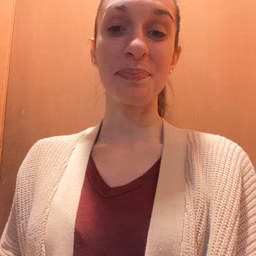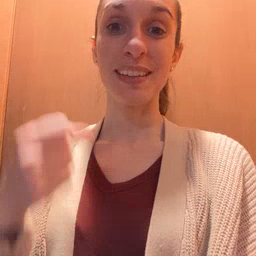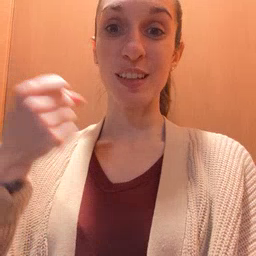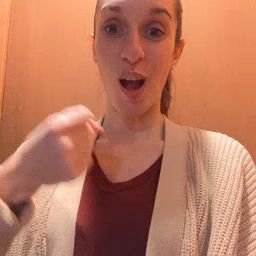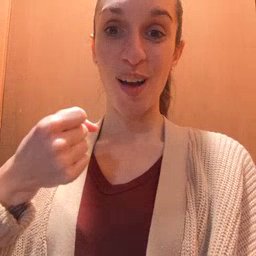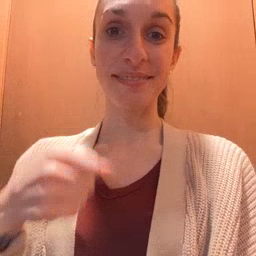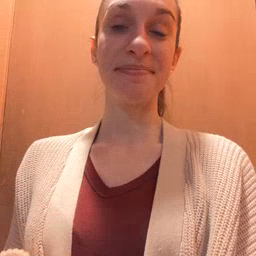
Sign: car